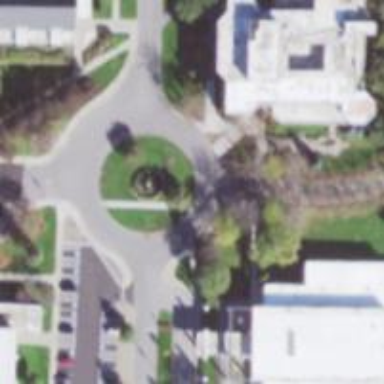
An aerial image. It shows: Residential road with roundabout.